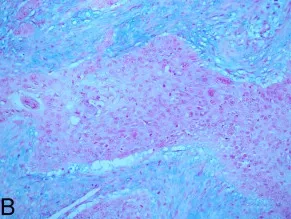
Micrographs of liver mass in intraoperative histological examination. (B) Alcian blue staining showed that there was no mucin-producing cells intermingled within the epidermoid cells nest. . Alcian blue staining with original magnification x 400).
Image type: pathology (alcian_blue)